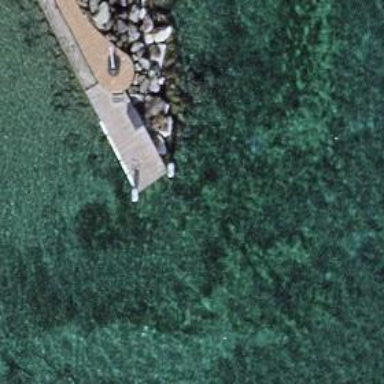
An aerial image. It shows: Man-made pier.